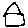
Label: house